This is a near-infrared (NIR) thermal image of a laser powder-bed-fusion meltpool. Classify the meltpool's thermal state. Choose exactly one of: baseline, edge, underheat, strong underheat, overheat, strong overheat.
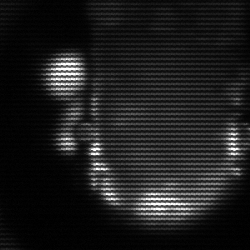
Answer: baseline